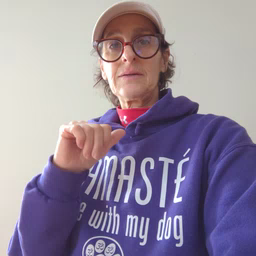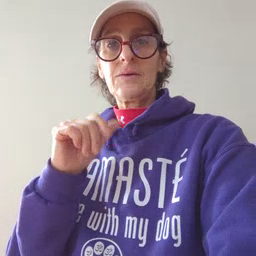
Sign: wake